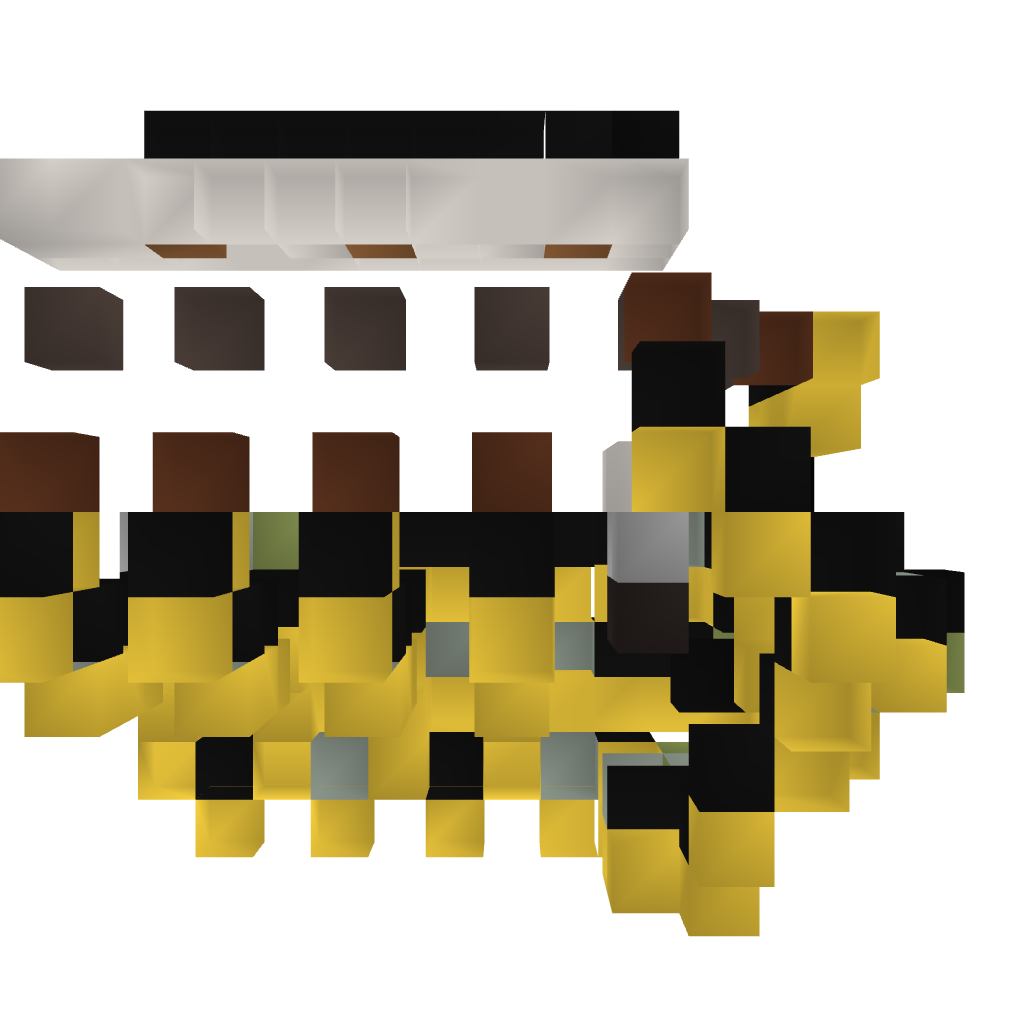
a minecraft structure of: Casino Machine 02